Aerial crown-view tile of a tropical tree (Barro Colorado Island, Panama), acquired 20241014:
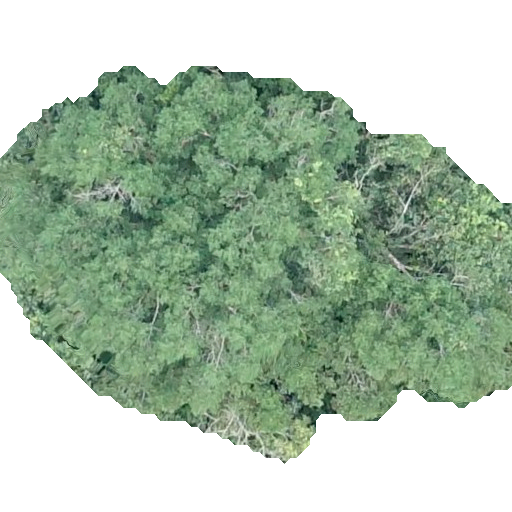
Species: Calophyllum longifolium
GBIF accepted scientific name: Calophyllum longifolium
Crown area: 238.016 m²